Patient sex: M
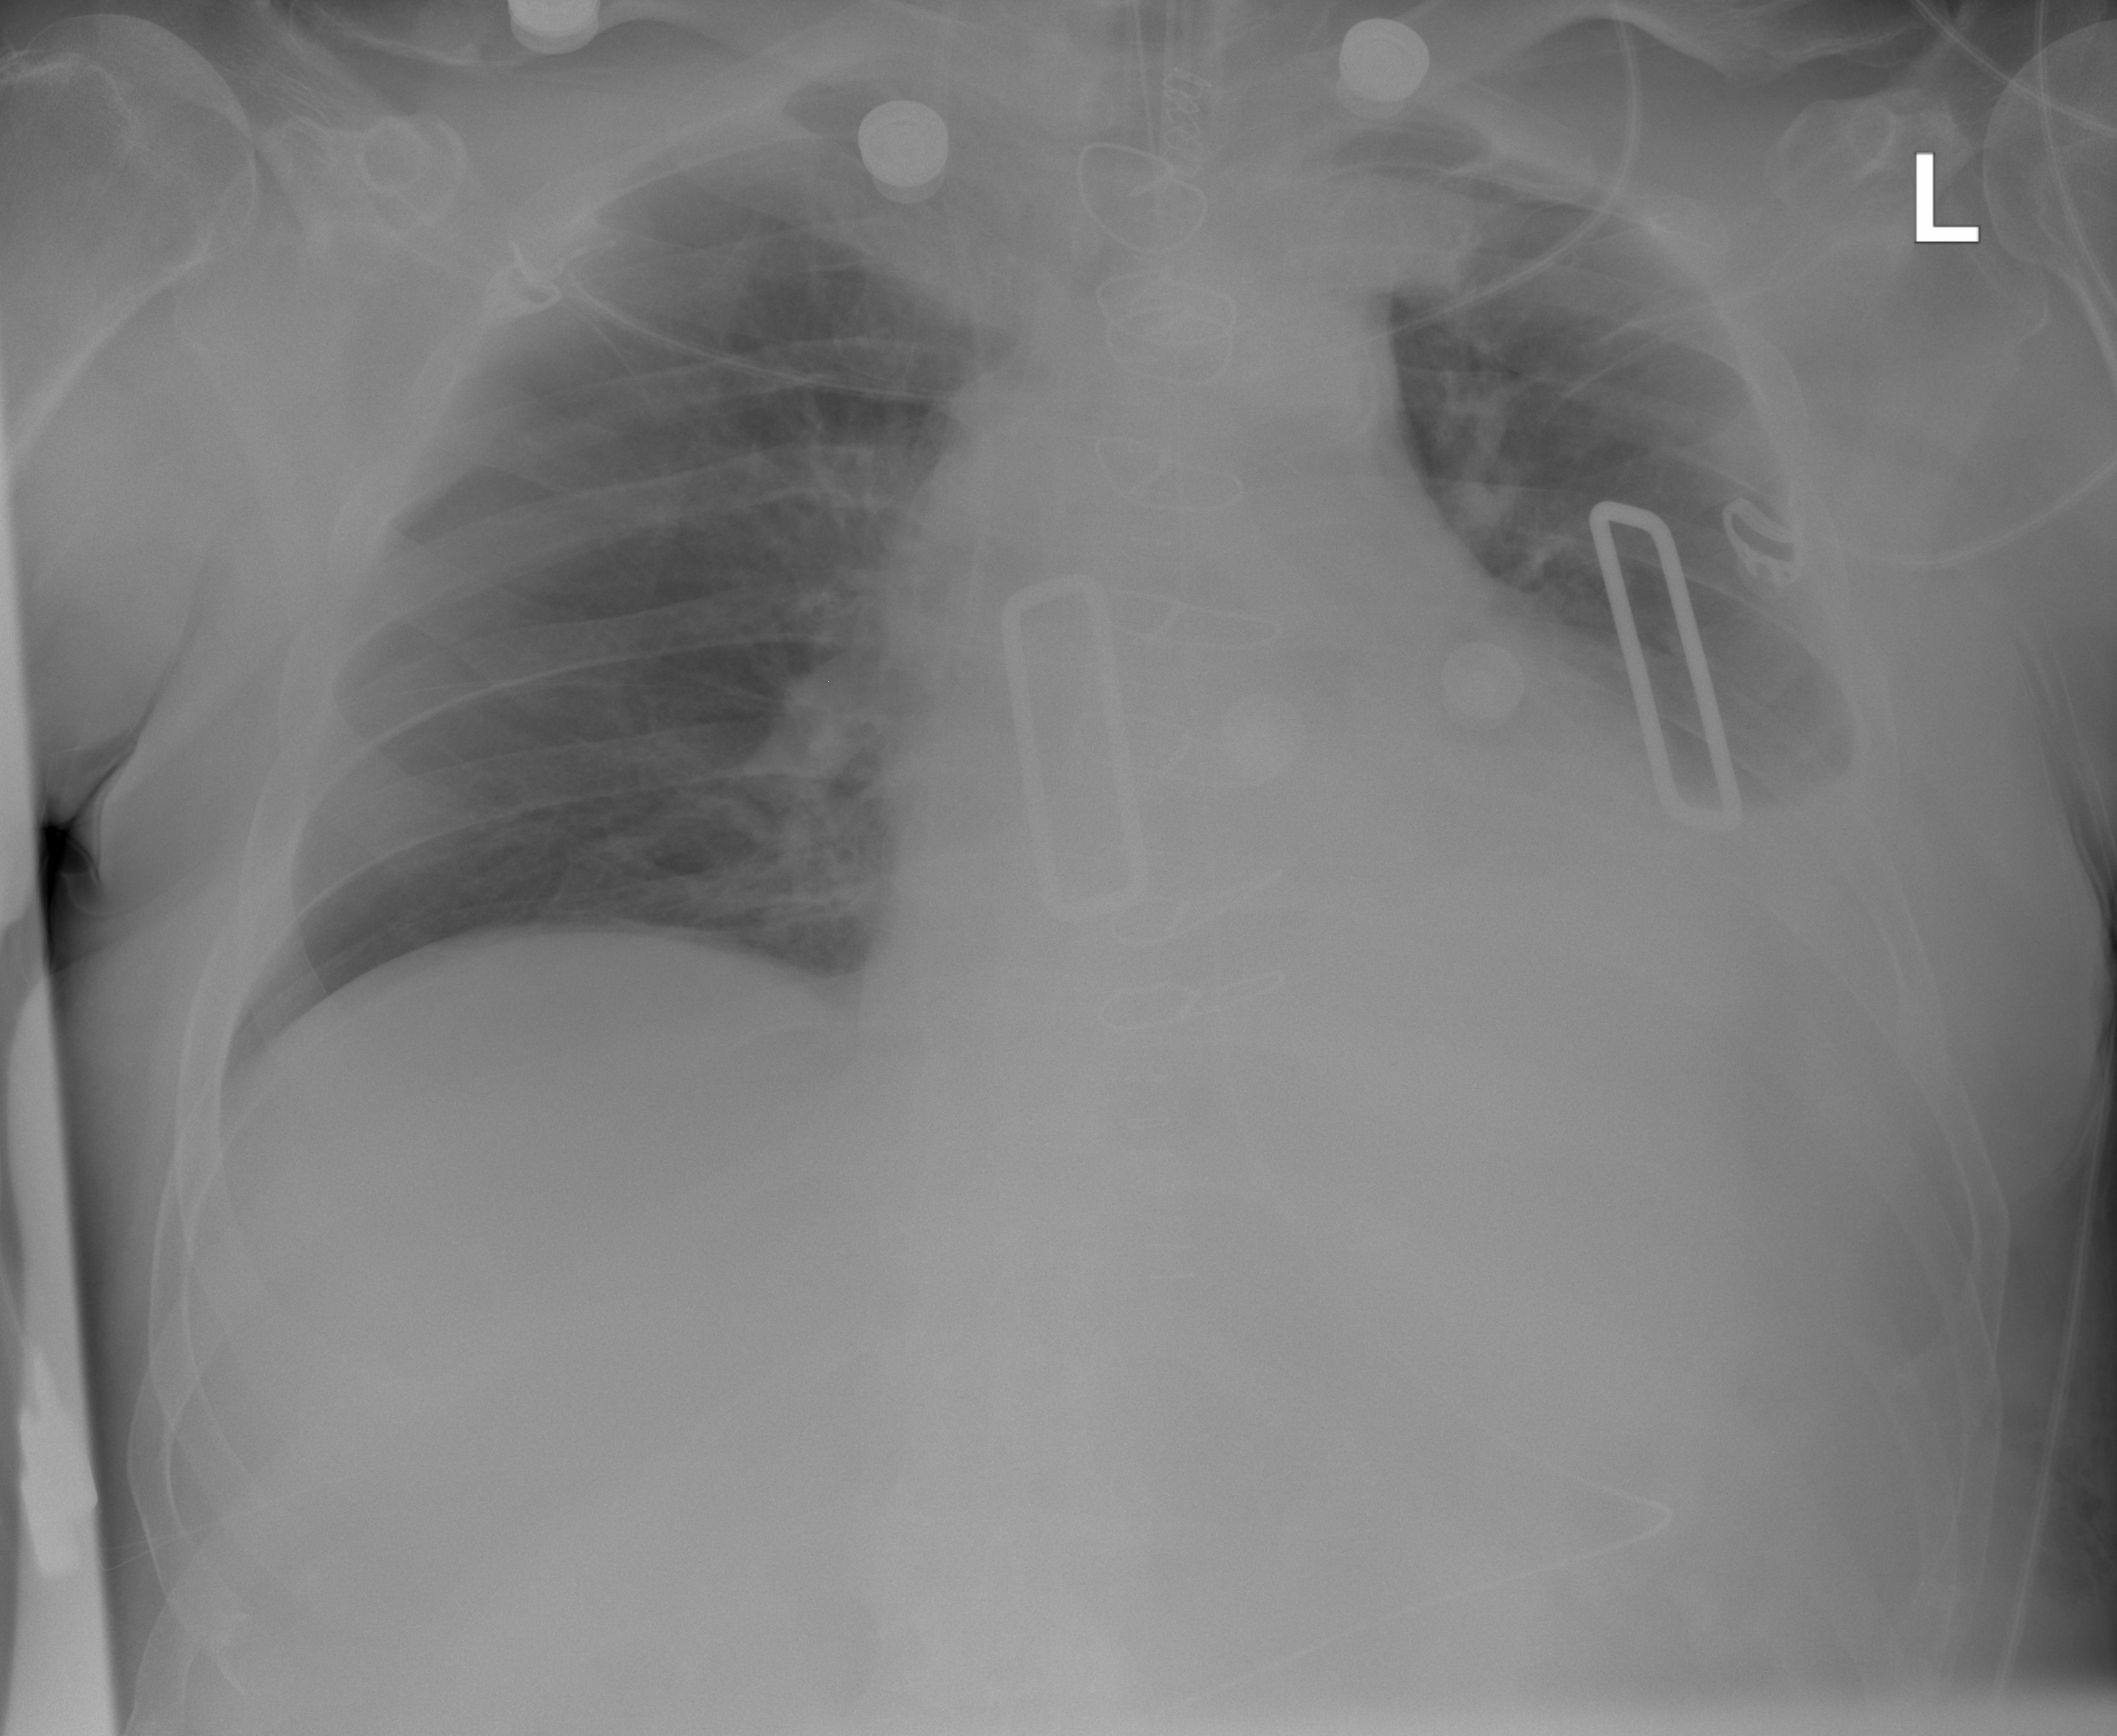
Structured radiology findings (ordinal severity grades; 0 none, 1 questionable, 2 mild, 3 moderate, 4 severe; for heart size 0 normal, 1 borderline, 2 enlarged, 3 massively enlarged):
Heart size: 2
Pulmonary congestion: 0
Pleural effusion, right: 0
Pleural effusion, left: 2
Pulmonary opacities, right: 0
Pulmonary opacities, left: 0
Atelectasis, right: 0
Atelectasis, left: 0